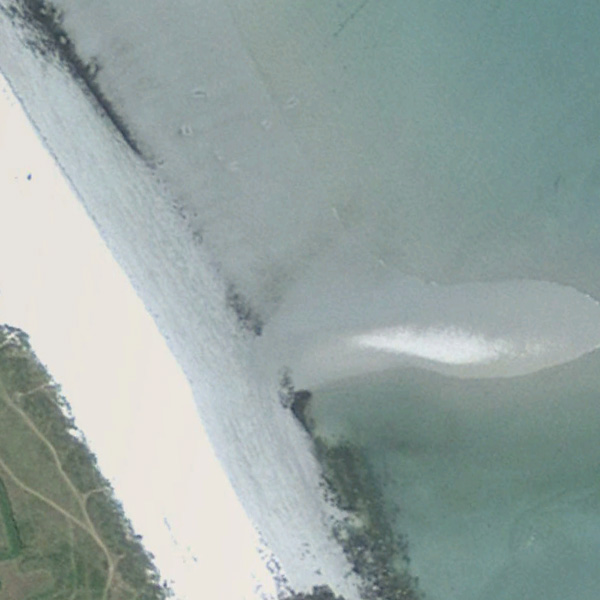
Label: Beach